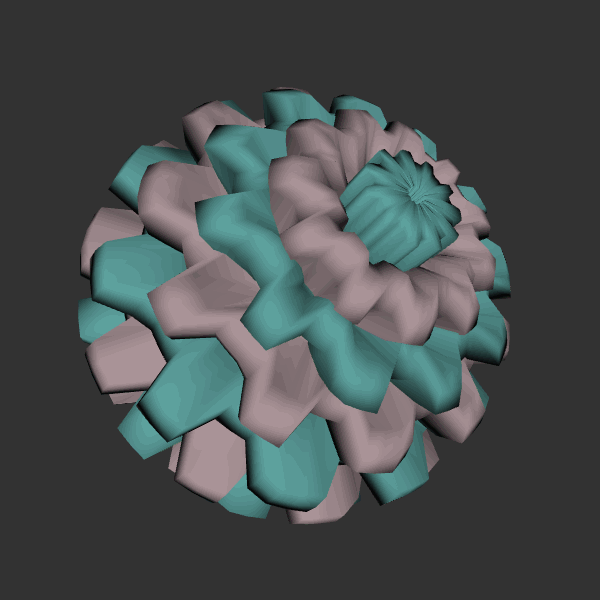
Background: dark